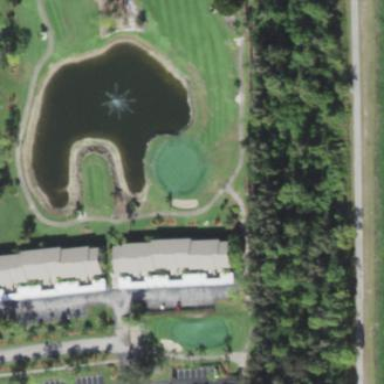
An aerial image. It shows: Scenic view of water hazard on golf course. The natural water feature adds beauty to the landscape.